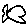
Label: fish